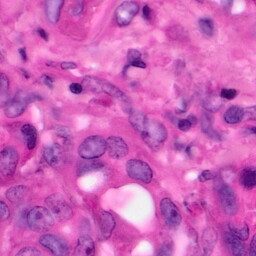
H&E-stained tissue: Pancreatic